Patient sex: M
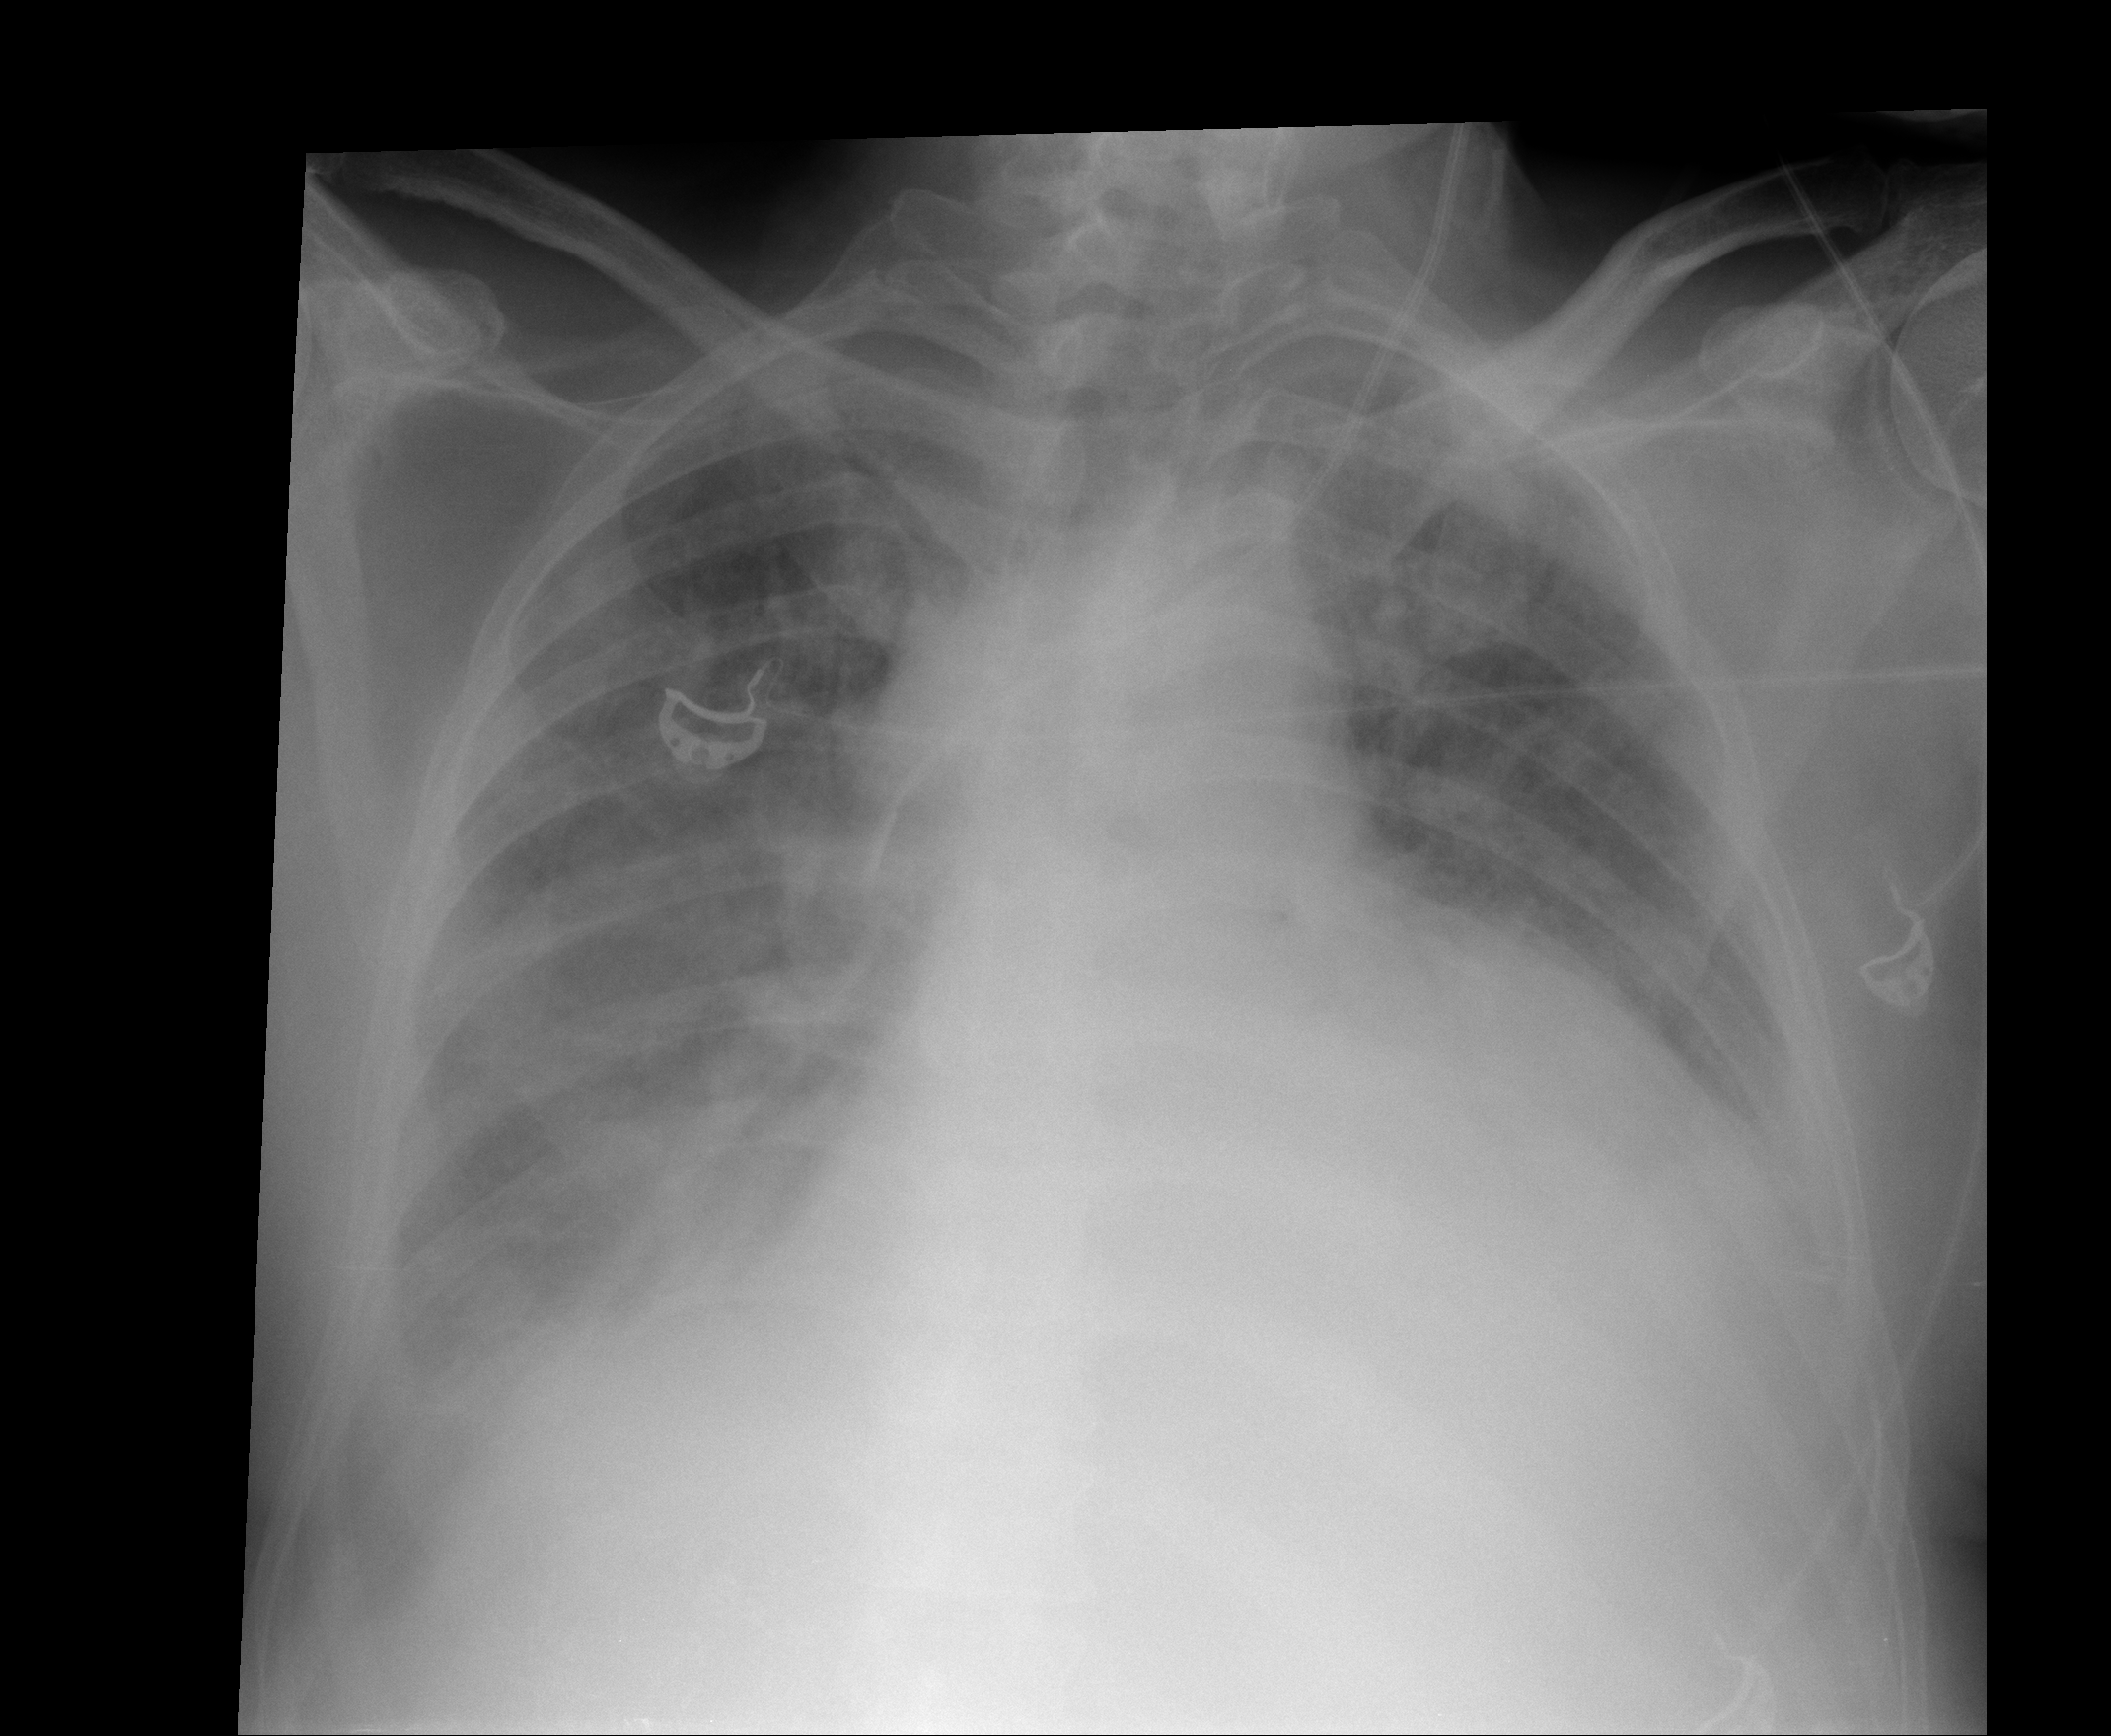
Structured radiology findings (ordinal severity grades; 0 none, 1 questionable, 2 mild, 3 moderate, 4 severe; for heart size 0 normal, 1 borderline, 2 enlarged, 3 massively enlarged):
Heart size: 3
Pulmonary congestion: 3
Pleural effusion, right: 3
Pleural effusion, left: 3
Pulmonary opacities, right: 2
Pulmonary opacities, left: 2
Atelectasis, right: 3
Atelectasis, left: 3